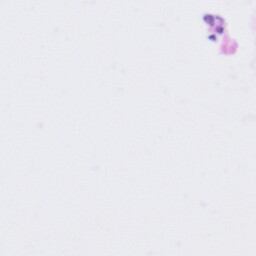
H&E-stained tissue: Tonsil